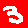
Digit: 3